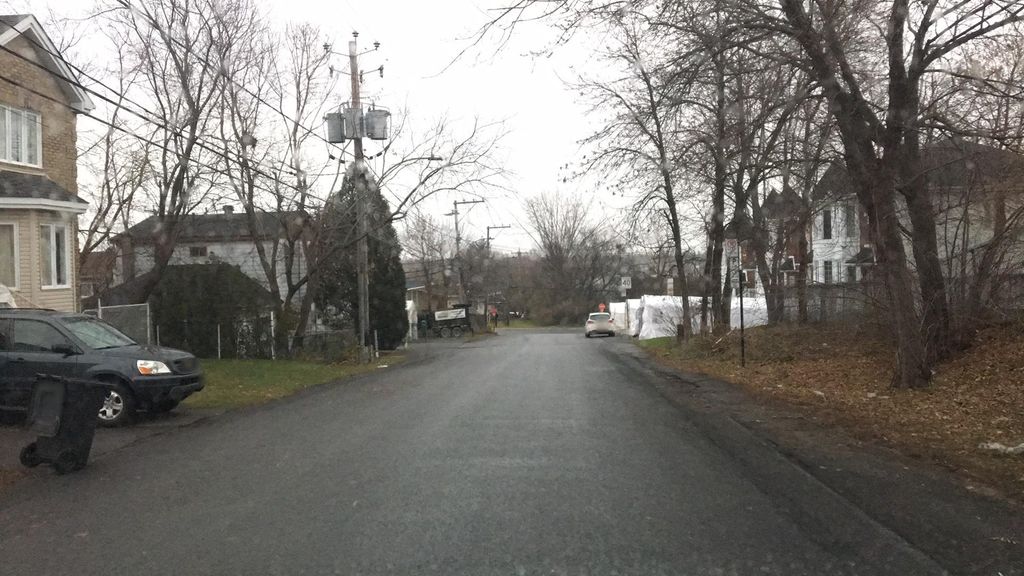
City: montreal